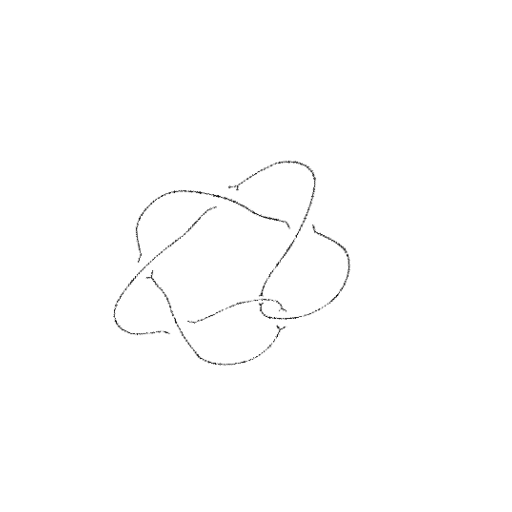
Crossing number: 6